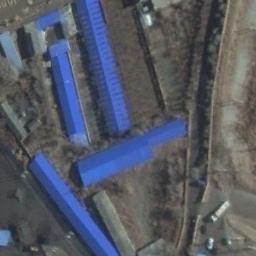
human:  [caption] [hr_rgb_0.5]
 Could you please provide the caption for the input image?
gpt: The roofs of industrial buildings are mostly blue .

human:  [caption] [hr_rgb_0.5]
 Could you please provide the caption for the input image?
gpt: There are many houses in the industrial area .

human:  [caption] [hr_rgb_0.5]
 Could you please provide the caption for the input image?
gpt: There are factories and roads in an industrial area, And some free land .

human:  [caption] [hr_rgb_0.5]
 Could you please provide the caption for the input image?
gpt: There are some blue buildings on the industrial area .

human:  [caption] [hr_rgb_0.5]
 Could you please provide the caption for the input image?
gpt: The industrial area has several strip blue workshops .